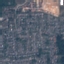
Label: Residential